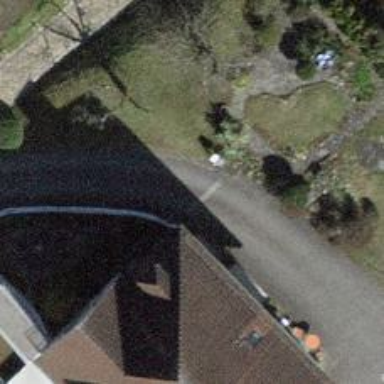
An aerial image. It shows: Driveway made of paving stones.